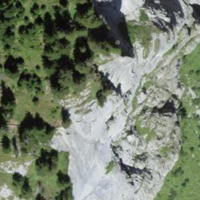
EUNIS habitat code: 43
Species observed at this site:
Erebia aethiops